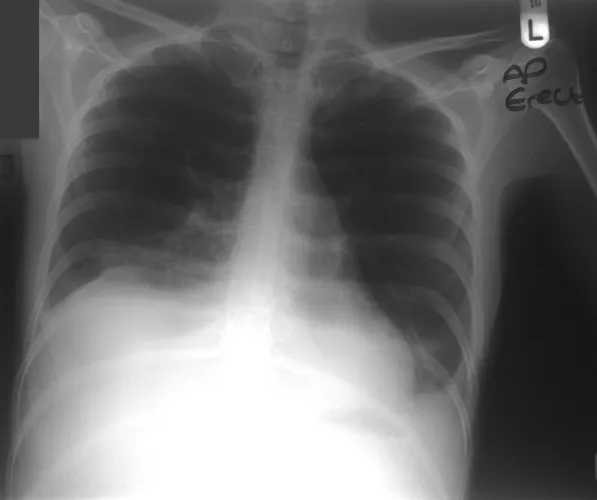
Chest radiograph demonstrating no obvious abnormality.
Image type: radiology (x_ray)